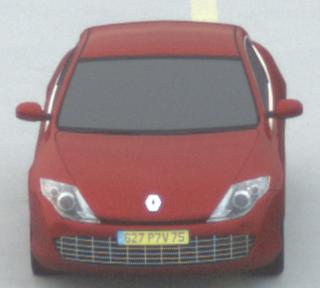
Make: Renault
Model: Laguna Coupé TCe 170
Detailed model: Laguna (III) Coupé
Model produced from: 2010/11
Model produced until: 2011/05
Doors: 2
Color: red
Road condition: dry road
Daytime: sunrise or sunset
Contrast: low contrast